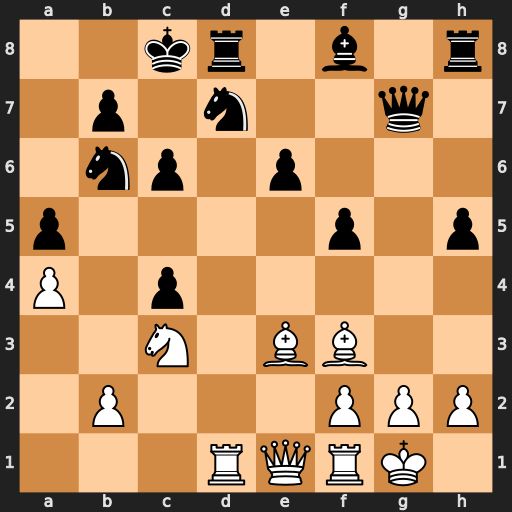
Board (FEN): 2kr1b1r/1p1n2q1/1np1p3/p4p1p/P1p5/2N1BB2/1P3PPP/3RQRK1
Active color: w
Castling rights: -
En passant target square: -
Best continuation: Bxb6 Nxb6 Qxe6+ Nd7 Bxc6 bxc6 Qxc6+